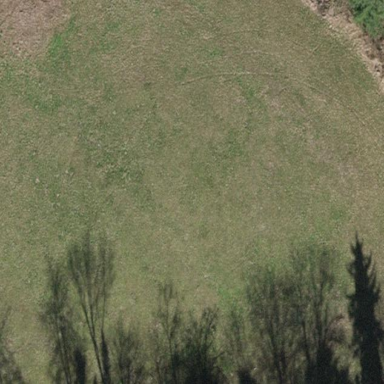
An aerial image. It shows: Beautiful meadow.